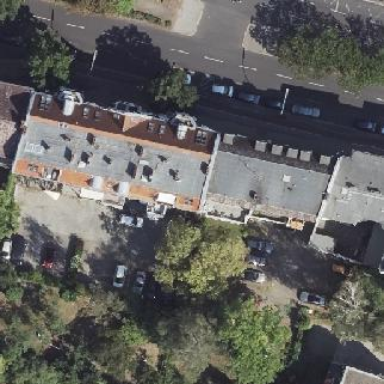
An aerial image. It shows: Building consisting of apartments with double saltbox roof shape.